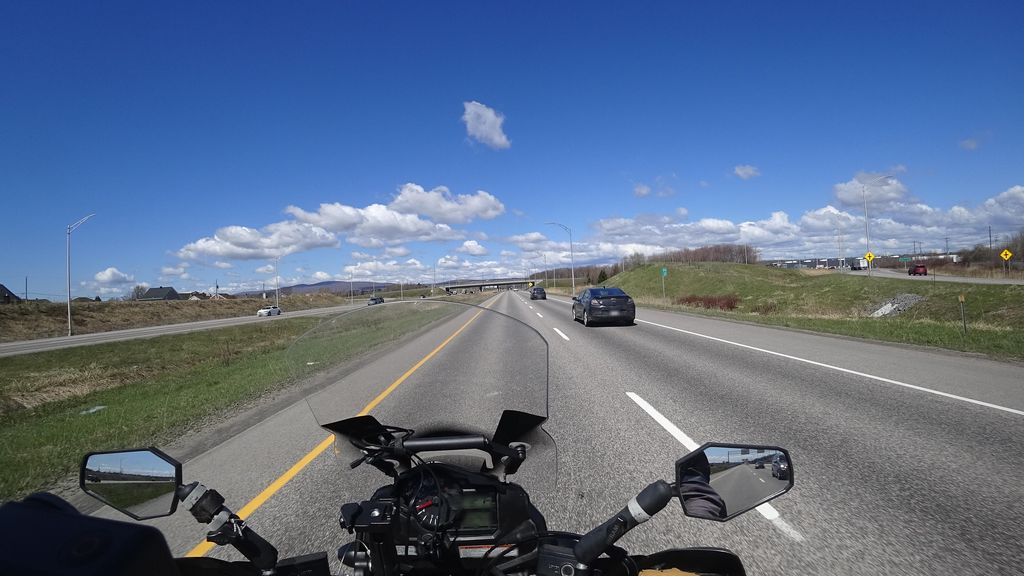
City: quebec_city